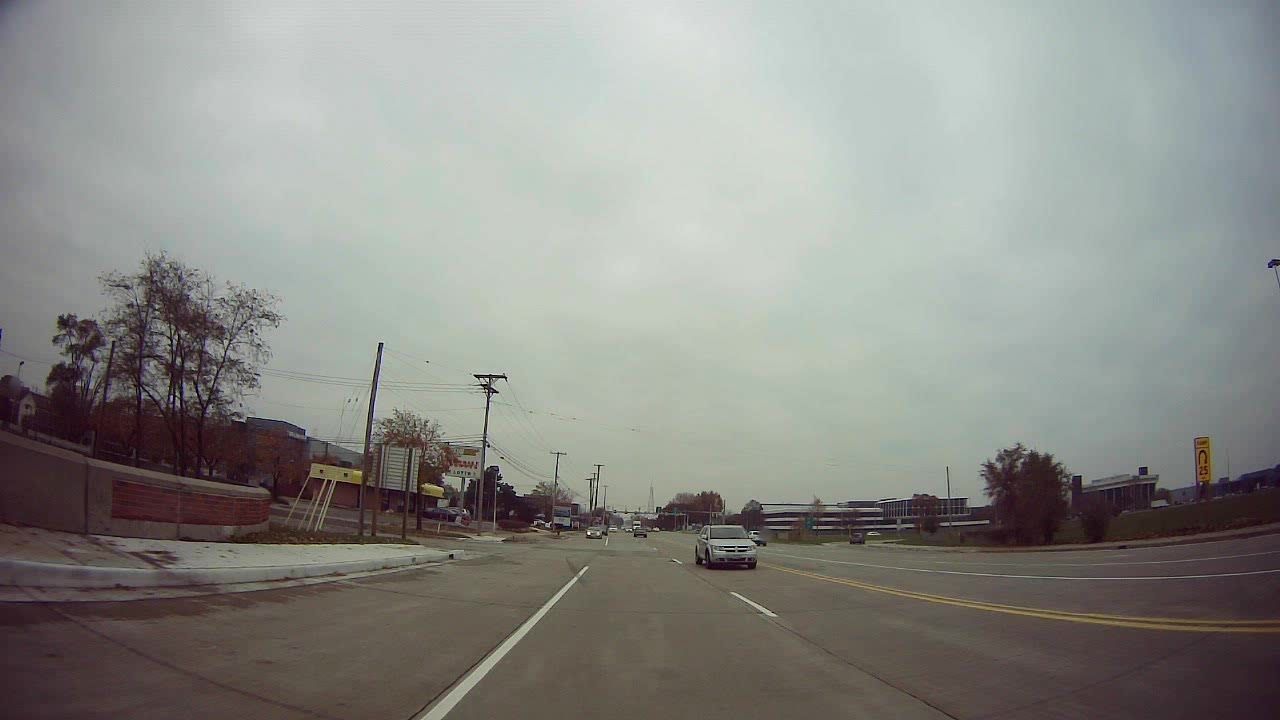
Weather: cloudy
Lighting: day
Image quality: good
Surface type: driving surface
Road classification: cycleway, footway
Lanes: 6, 7
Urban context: suburban or peri-urban
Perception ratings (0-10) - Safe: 0.43, Lively: 1.58, Beautiful: 2.62, Boring: 4.14, Depressing: 4.73, Wealthy: 0.41